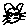
Label: cat